Chest X-ray:
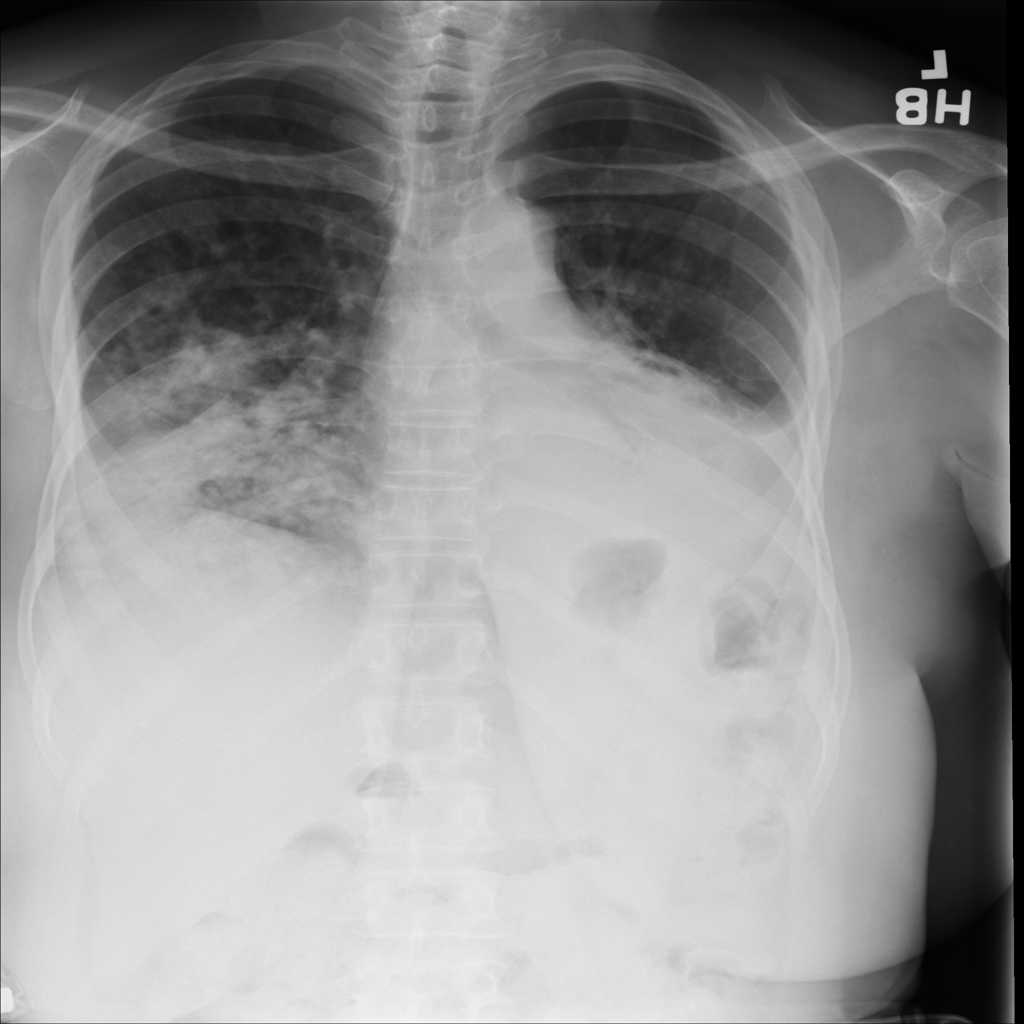
Findings: Consolidation, Diffuse Nodule, Effusion, Atelectasis
No abnormal finding: no